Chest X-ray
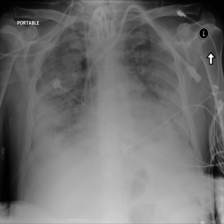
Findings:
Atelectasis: negative
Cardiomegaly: negative
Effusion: positive
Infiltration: negative
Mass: negative
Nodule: negative
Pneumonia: negative
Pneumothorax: negative
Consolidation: negative
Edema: negative
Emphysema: negative
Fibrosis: negative
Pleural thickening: negative
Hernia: negative